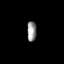
Tissue: prostate
Cell type: Epithelial cells
Senescence score: 0.335
Nuclear area (px): 184
Mean DAPI intensity: 147.348